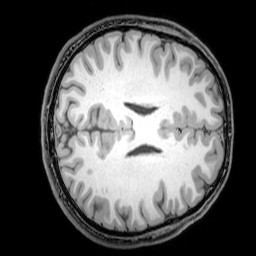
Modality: T1w
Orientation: axial
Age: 24
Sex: male
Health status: healthy
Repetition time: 0.081 s
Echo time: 0.037 s